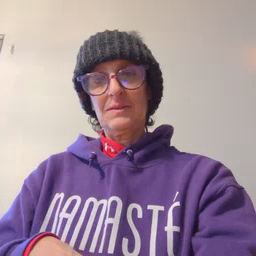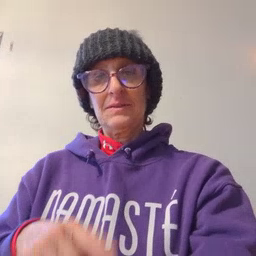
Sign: flag